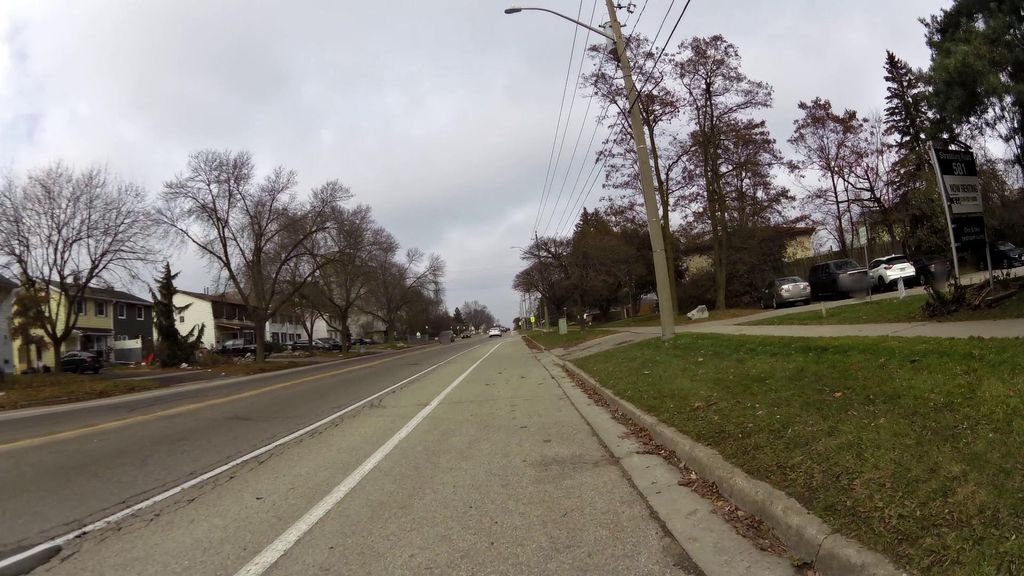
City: kitchener-waterloo